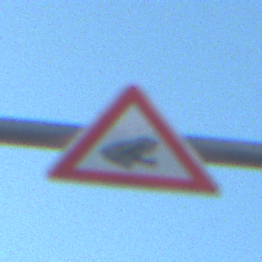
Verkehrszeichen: AmphibienwanderungLinks
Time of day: MorningAfternoon
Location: Outdoor (Urban)
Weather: Clear
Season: NotSpecified
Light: Natural